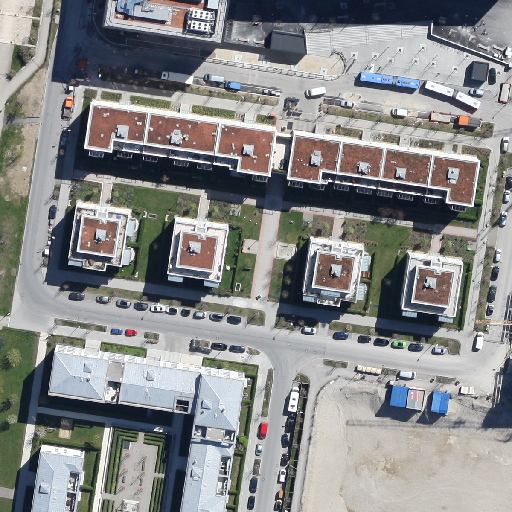
Referring expression: car in the parking area